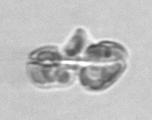
Label: Karenia